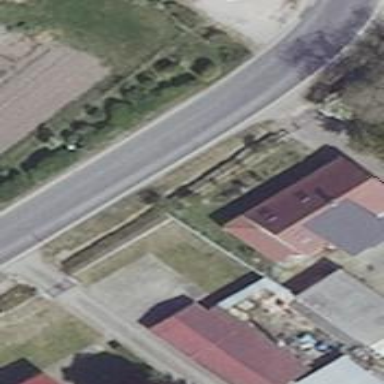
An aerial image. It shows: Detached building with gabled roof.